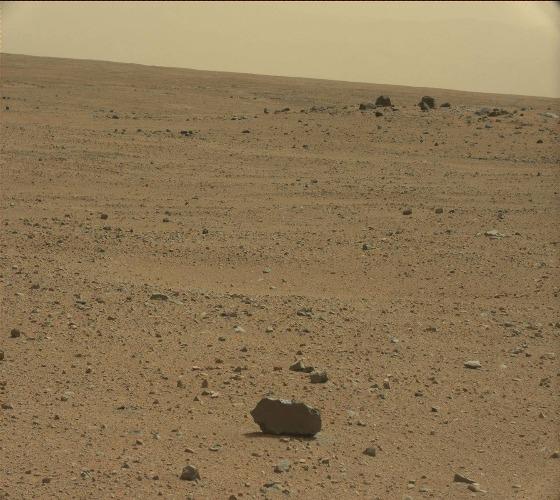
Terrain classes present: Gravel / Sand / Soil, Rock, Shadow, Sky / Distant Mountains